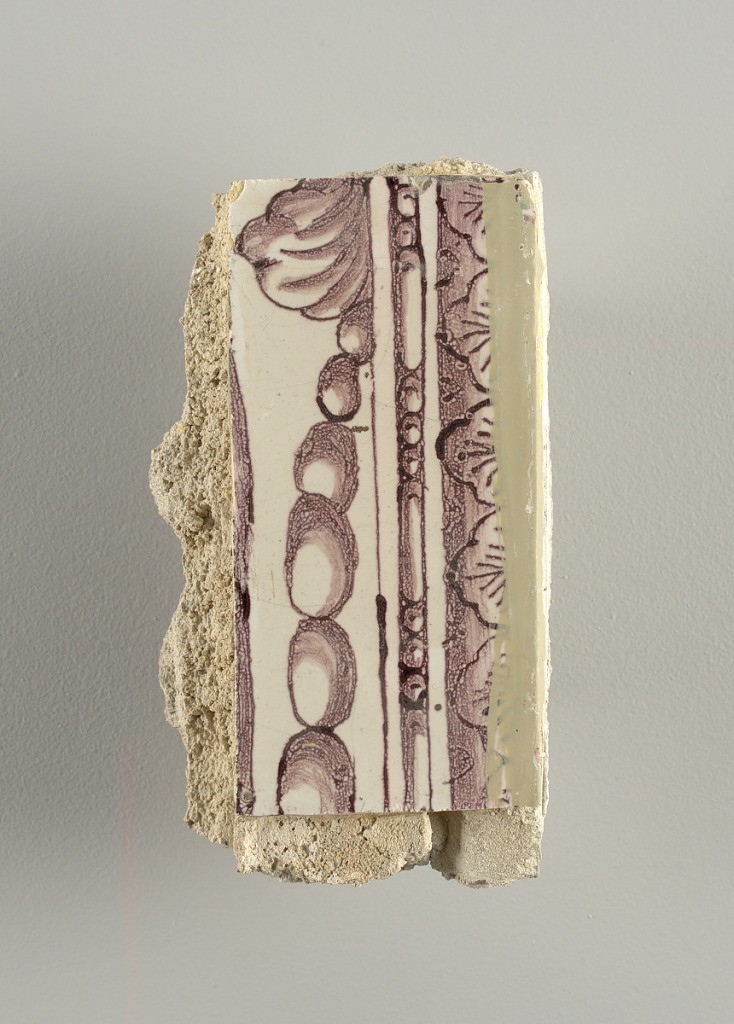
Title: Wall facing
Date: ca. 1725
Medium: Tin-glazed earthenware, underglaze
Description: Horizontal rectangle.  Thirty-seven tiles wide and twenty-one high with opening for door or window nineteen and one-half tiles high and twelve wide.  To left and right of opening, centered canopy above. Left, woman representing Hope, right, a sculputure urn.  Centered above opening, a mascaron.  Arabesque design of foliage.